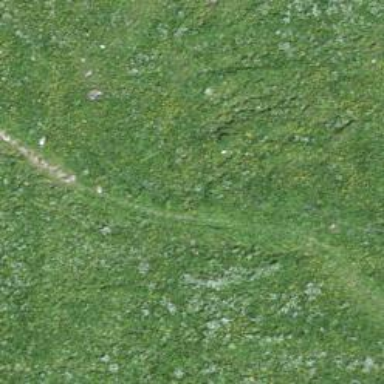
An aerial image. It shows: Ground path.